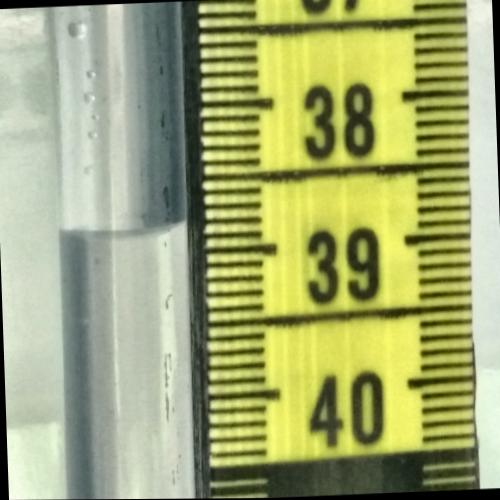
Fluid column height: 38.8 cm